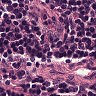
Metastatic tissue present: no